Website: lowes
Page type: delivery-shipping
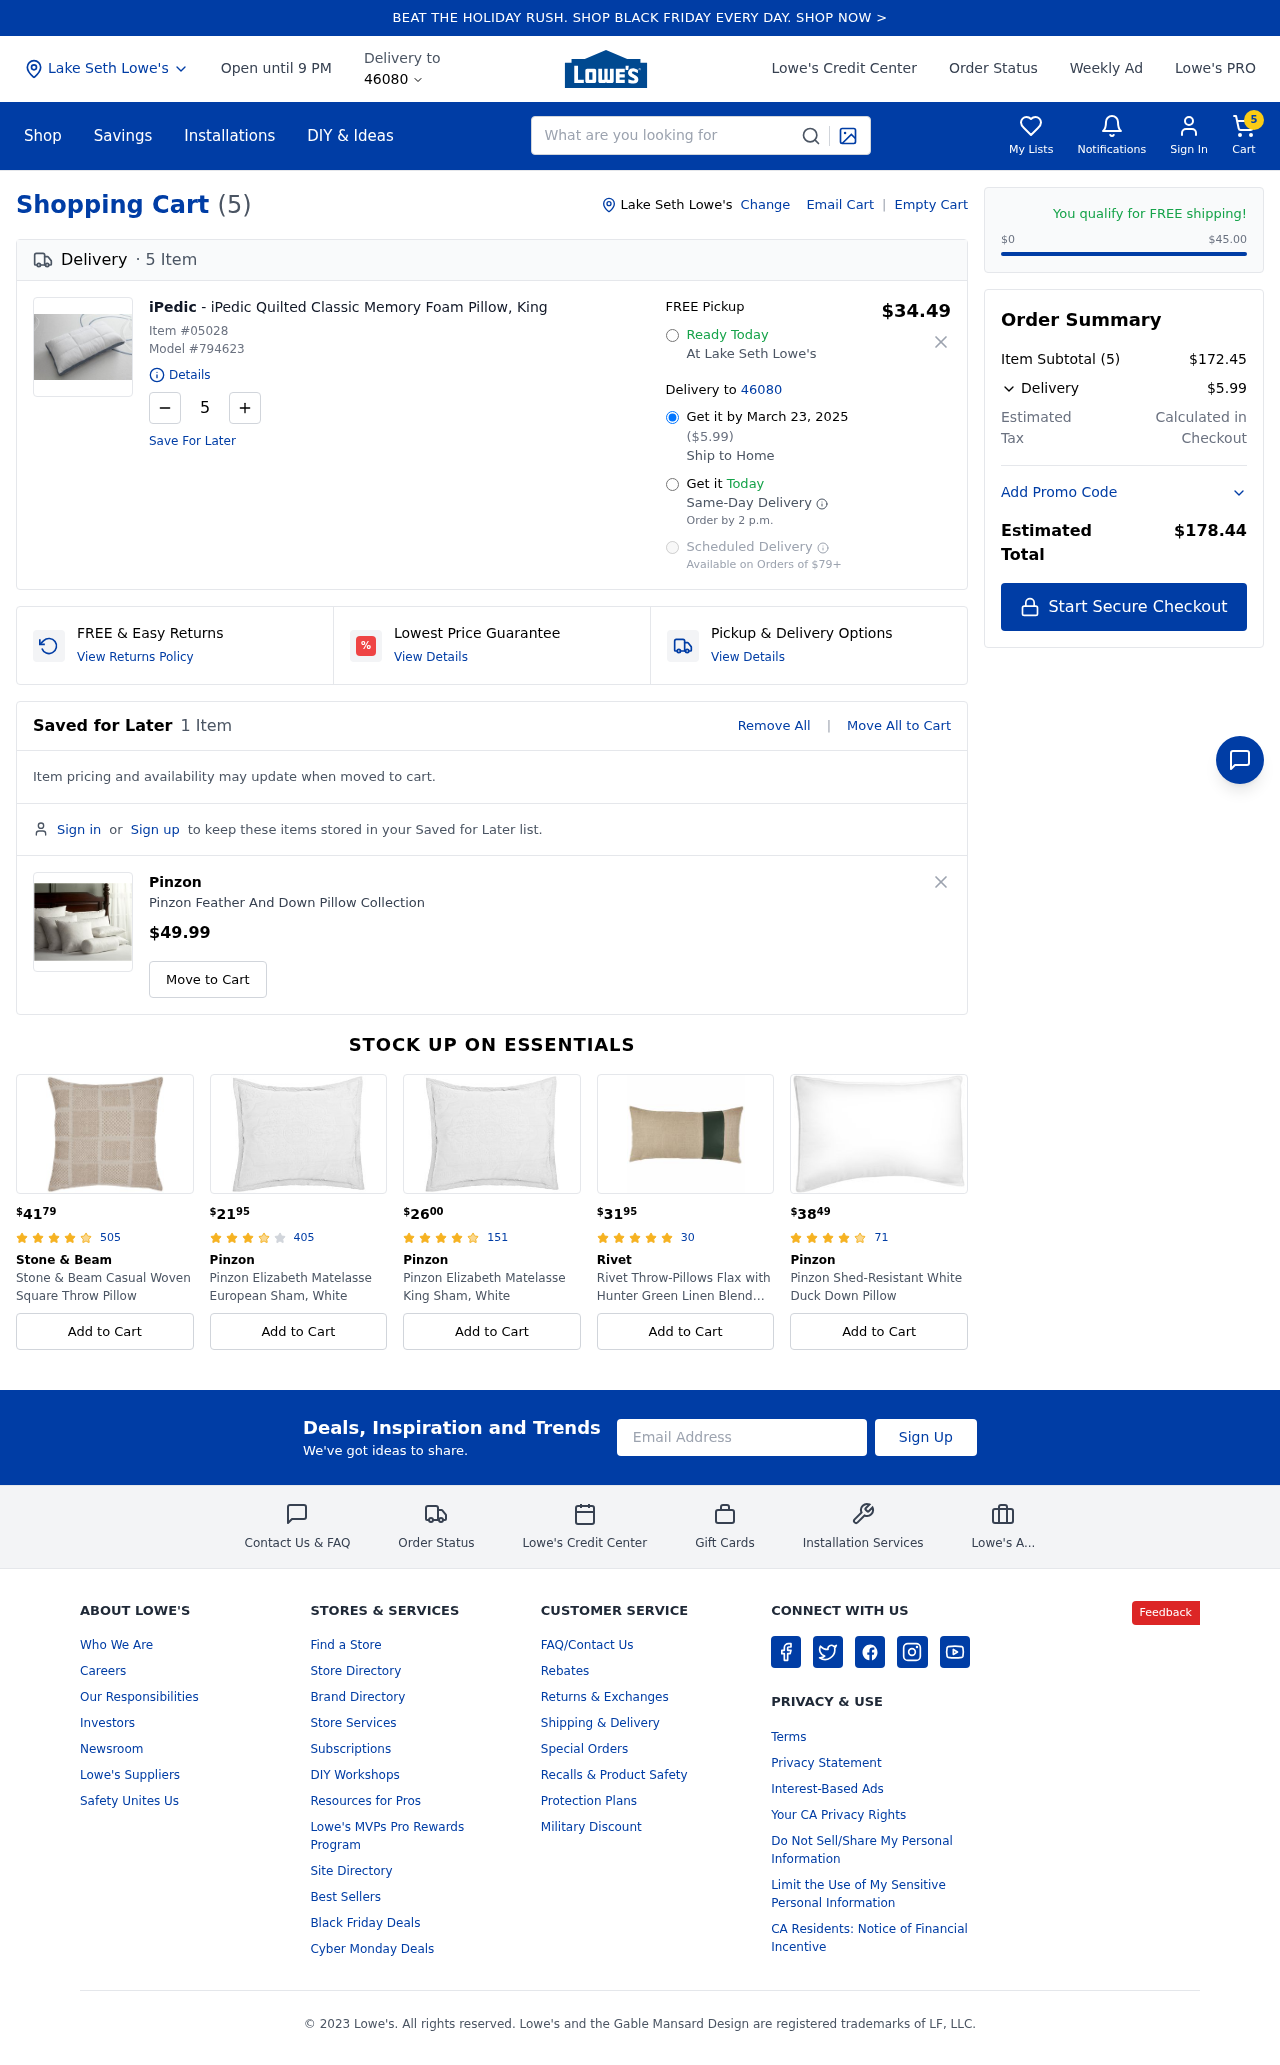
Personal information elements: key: PII_CITY
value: Lake Seth
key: PII_EMAIL
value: thomassimpson@yahoo.com
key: PII_POSTCODE
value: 46080
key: PII_CITY2
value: Lake Seth
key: PII_CITY3
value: Lake Seth
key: PII_POSTCODE_FULL
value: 46080
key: PII_POSTCODE_NUMERIC
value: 46080
Product elements: key: PRODUCT1_BRAND
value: iPedic
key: PRODUCT1_NAME
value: iPedic Quilted Classic Memory Foam Pillow, King
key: PRODUCT1_PRICE
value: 34.49
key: PRODUCT1_QUANTITY
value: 5
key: PRODUCT2_BRAND
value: Pinzon
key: PRODUCT2_NAME
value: Pinzon Feather And Down Pillow Collection
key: PRODUCT2_PRICE
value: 49.99
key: PRODUCT1_ITEM_NUMBER
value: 05028
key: PRODUCT1_MODEL_NUMBER
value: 794623
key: PRODUCT3_PRICE
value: $4179
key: PRODUCT3_NUM_RATINGS
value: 505
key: PRODUCT3_BRAND
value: Stone & Beam
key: PRODUCT3_NAME
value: Stone & Beam Casual Woven Square Throw Pillow
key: PRODUCT4_PRICE
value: $2195
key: PRODUCT4_NUM_RATINGS
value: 405
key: PRODUCT4_BRAND
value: Pinzon
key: PRODUCT4_NAME
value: Pinzon Elizabeth Matelasse European Sham, White
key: PRODUCT5_PRICE
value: $2600
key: PRODUCT5_NUM_RATINGS
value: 151
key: PRODUCT5_BRAND
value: Pinzon
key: PRODUCT5_NAME
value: Pinzon Elizabeth Matelasse King Sham, White
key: PRODUCT6_PRICE
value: $3195
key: PRODUCT6_NUM_RATINGS
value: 30
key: PRODUCT6_BRAND
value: Rivet
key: PRODUCT6_NAME
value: Rivet Throw-Pillows Flax with Hunter Green Linen Blend Pillow with Leather Stripe Accent Lumbar
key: PRODUCT7_PRICE
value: $3849
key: PRODUCT7_NUM_RATINGS
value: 71
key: PRODUCT7_BRAND
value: Pinzon
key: PRODUCT7_NAME
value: Pinzon Shed-Resistant White Duck Down Pillow
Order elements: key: ORDER_NUM_ITEMS
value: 5
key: ORDER_DELIVERY_DATE
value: March 23, 2025
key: ORDER_SHIPPING_COST
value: $5.99
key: ORDER_SUBTOTAL
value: $172.45
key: ORDER_TOTAL
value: $178.44
Search elements: key: HEADER_SEARCH
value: What are you looking for